Field crop: tomato
Growth stage: 2
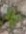
Species: solanum